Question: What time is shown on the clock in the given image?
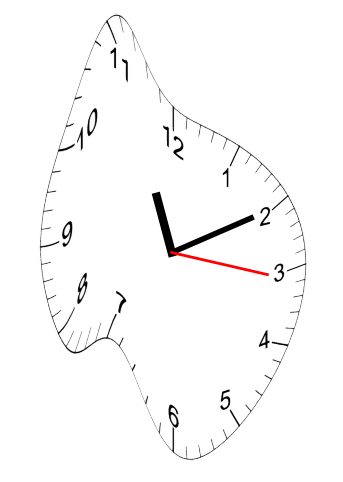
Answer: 11:10:16